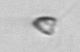
Label: Pyramimonas